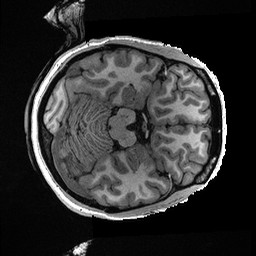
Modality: T1w
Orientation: axial
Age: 37
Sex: female
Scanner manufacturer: ge
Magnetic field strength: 3 T
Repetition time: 0.006952 s
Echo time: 0.00292 s